Question: Is there a C API call to set/remove the relief around a GTK menu bar object? I can't locate it in the documentation. Can this only be done with a style file?
In this picture I've added a border of 5 pixels to the container holding the menu to highlight the relief - can I remove the relief altogether?

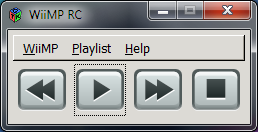
Answer: I think the solution is to change the value of the "<URL>.
You may find on stackoverflow more information about <URL>.